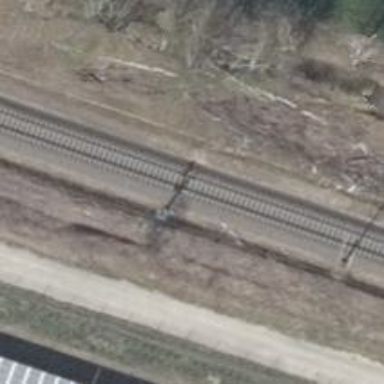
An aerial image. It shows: Light signal at railway crossing.